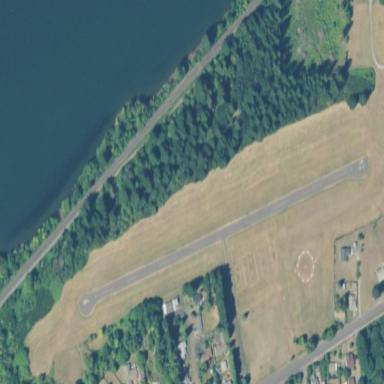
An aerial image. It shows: Airfield classified as aerodrome.